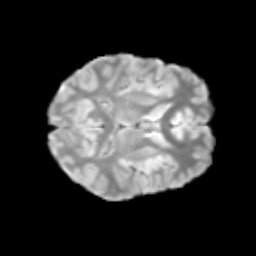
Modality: T2w
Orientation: axial
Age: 11
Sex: male
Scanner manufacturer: siemens
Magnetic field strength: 3 T
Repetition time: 3.8 s
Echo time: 0.07 s